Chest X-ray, PA view. Patient: 54 years old, sex M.
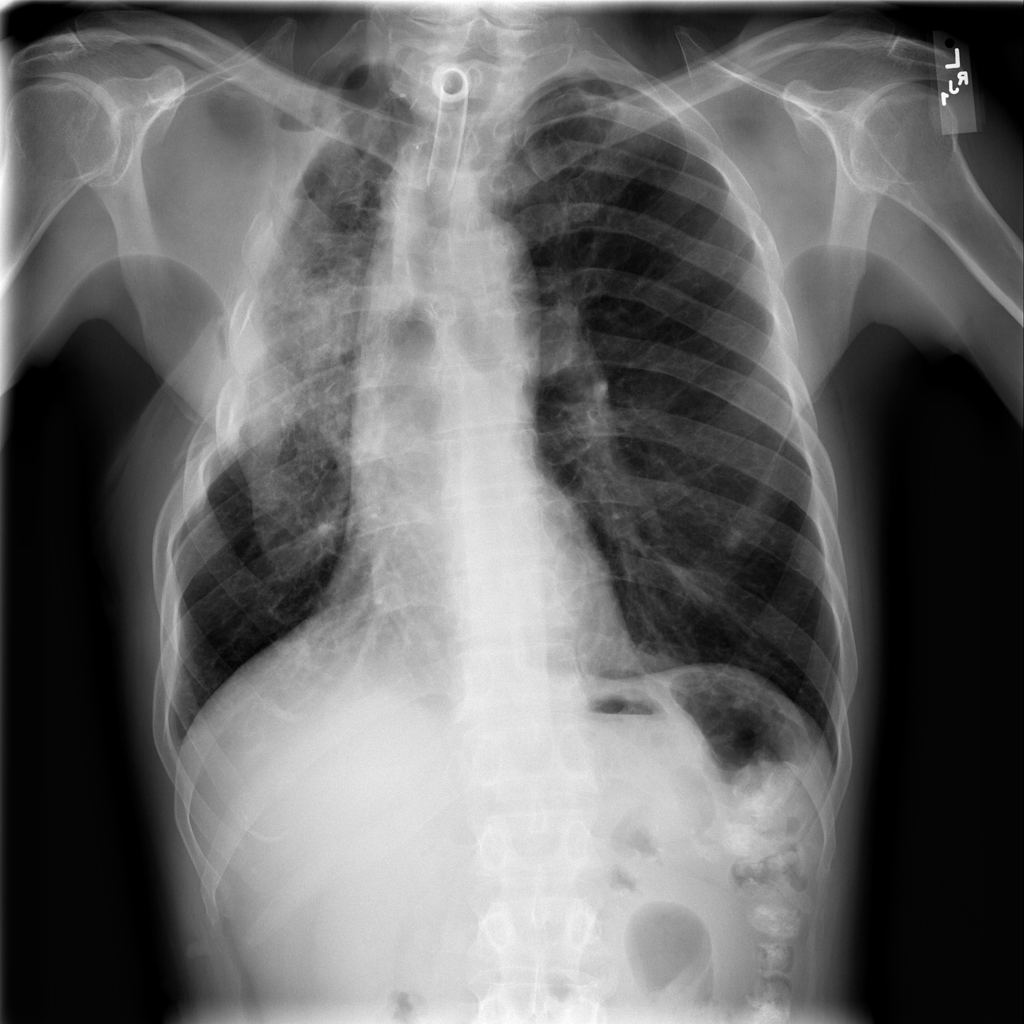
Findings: Atelectasis, Emphysema